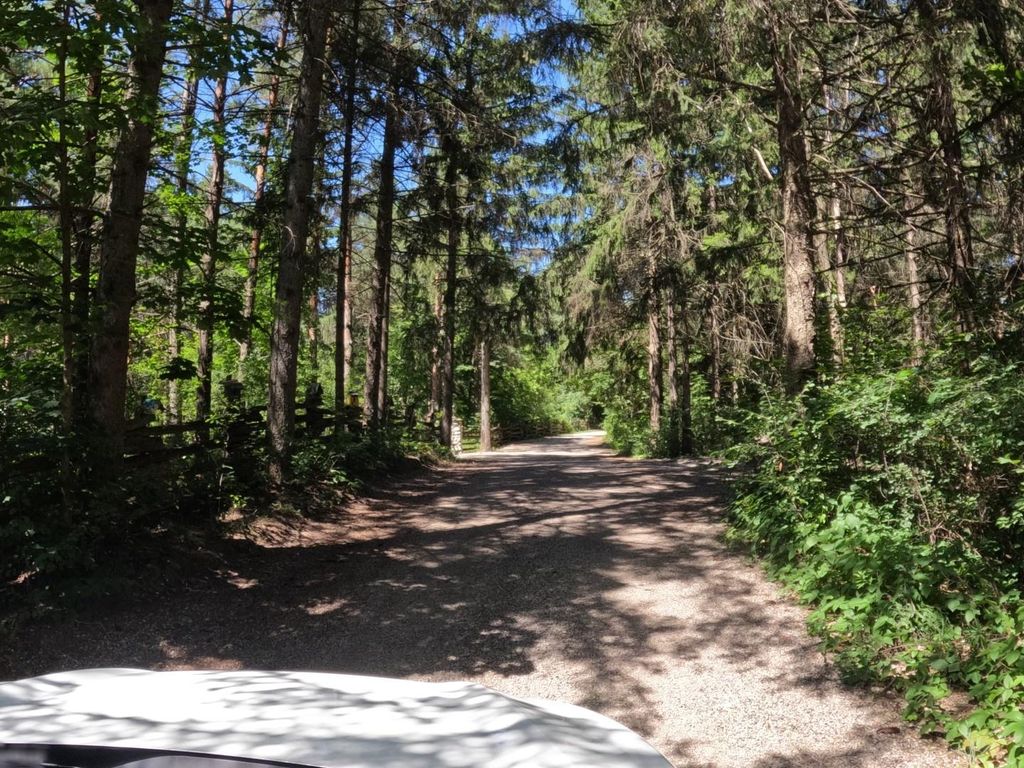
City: kitchener-waterloo